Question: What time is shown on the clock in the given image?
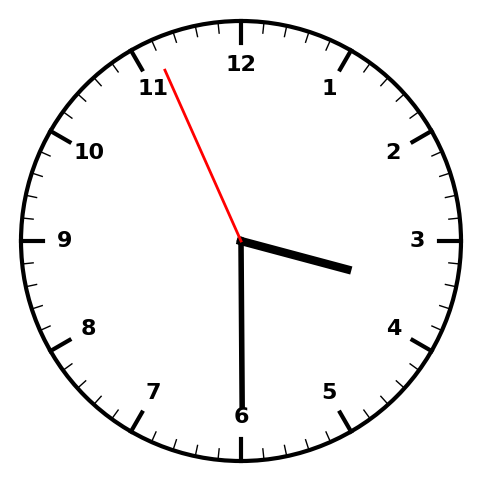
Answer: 03:29:56